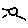
Label: sun